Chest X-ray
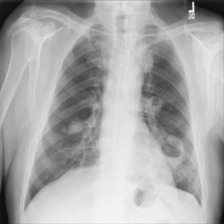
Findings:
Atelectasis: negative
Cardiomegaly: negative
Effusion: negative
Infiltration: negative
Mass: positive
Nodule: negative
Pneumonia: negative
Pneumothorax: negative
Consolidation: negative
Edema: negative
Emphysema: negative
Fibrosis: negative
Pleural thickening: negative
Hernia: negative